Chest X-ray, PA view. Patient: 9 years old, sex M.
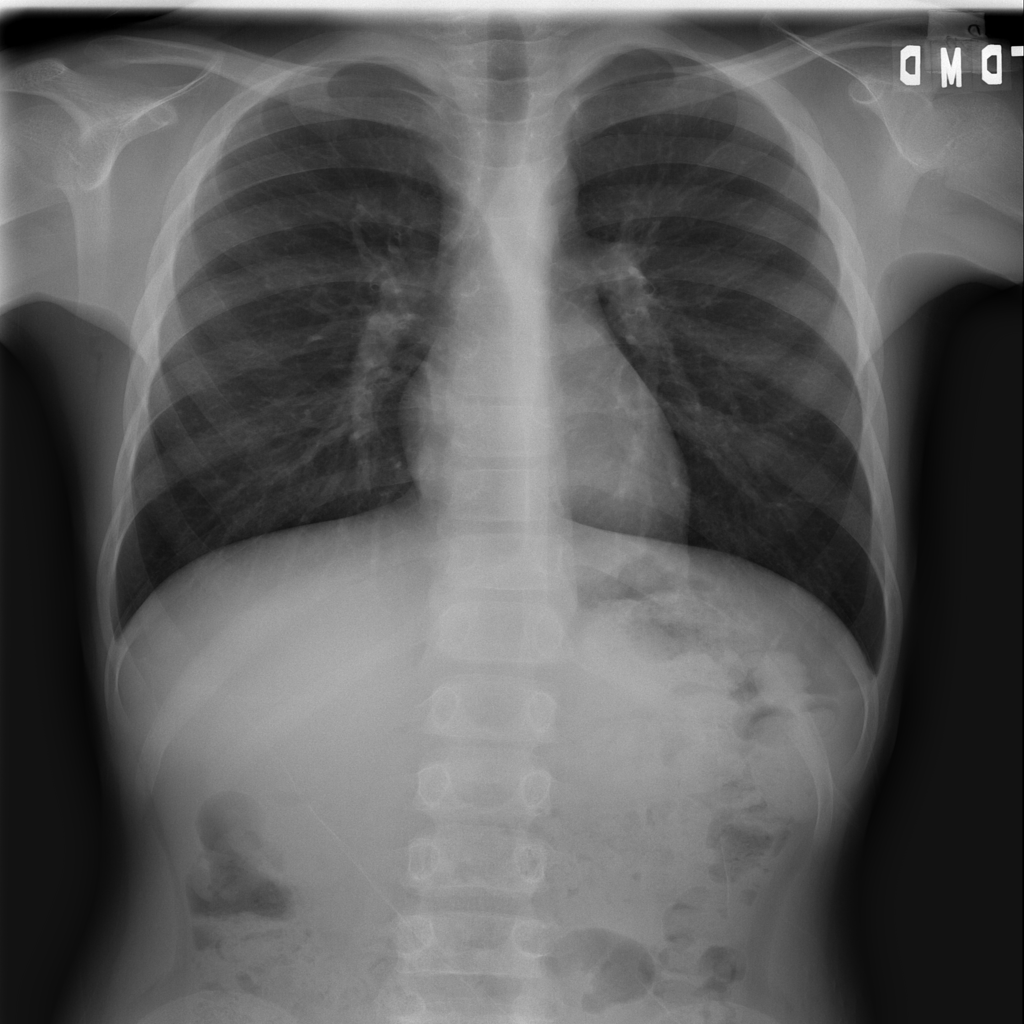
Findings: No Finding